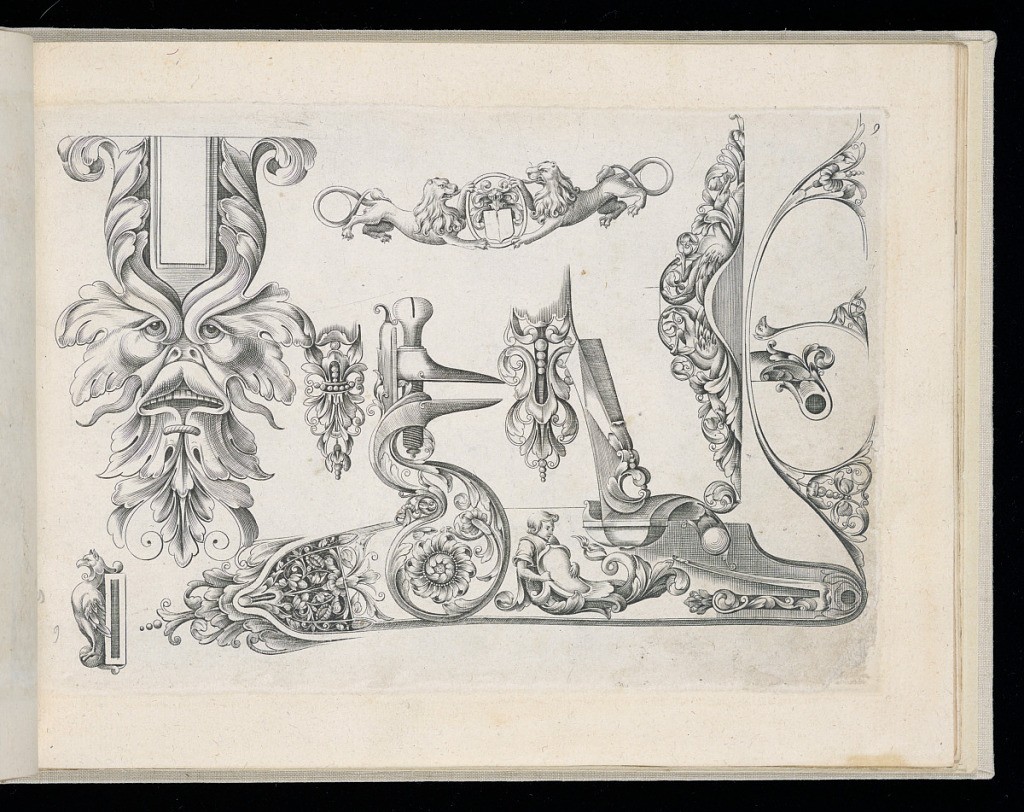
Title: Designs for Gun Parts and Ornament
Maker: Thobie Tourneur, Le Thuraine, French, active ca. 1630 – ca. 1690
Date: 1660
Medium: Engraving on laid paper
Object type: Print
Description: Designs for gun parts (flintlock, trigger, and ornament) decorated with grotesque ornaments, mascarons (masks), fantastical animals, lions, cartouches, heraldry, birds, scrolling leaves (rinceaux), rosettes, and fleurons. The plate is numbered.